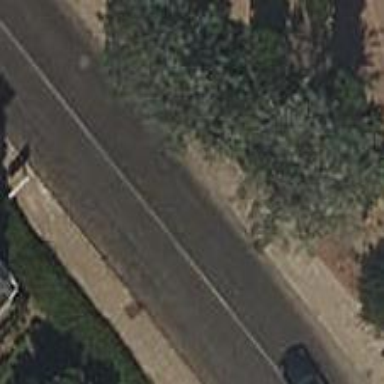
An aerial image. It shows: Tertiary road with asphalt surface and sidewalks on both sides.